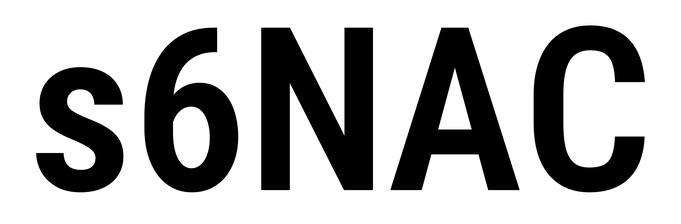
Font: Roboto_Condensed_SemiBold